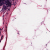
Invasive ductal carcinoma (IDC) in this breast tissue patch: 0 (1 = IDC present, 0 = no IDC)